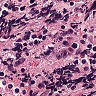
Metastatic tissue present: no